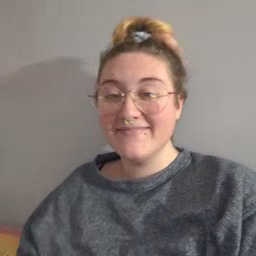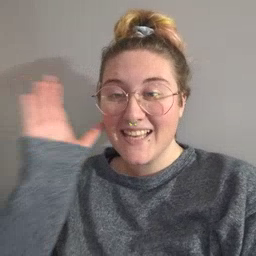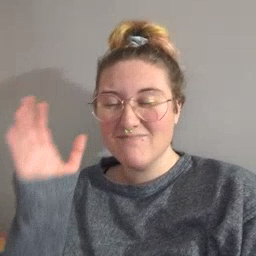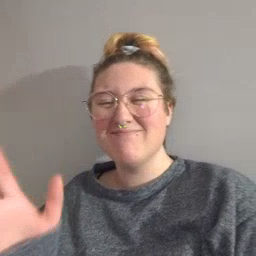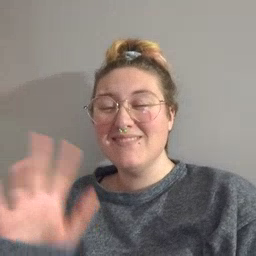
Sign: hear